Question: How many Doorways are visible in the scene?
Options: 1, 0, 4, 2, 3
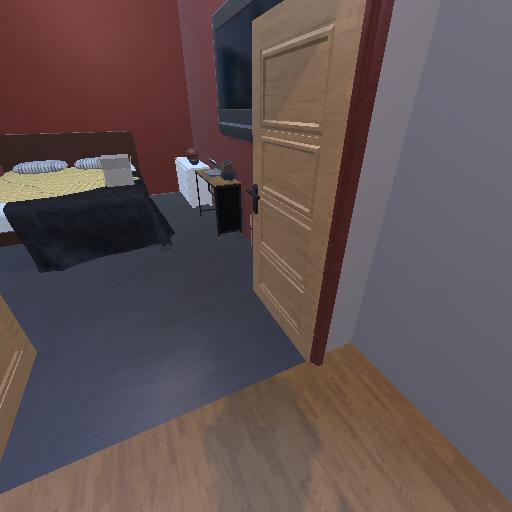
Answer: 1